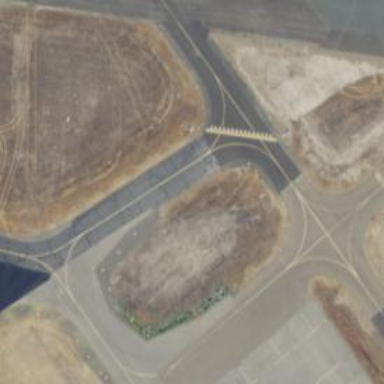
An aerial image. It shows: Image of taxiway at airport.